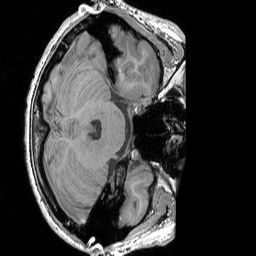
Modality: T1w
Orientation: axial
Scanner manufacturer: siemens
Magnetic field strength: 3 T
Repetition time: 1.83 s
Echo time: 0.00303 s